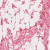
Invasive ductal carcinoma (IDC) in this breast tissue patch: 0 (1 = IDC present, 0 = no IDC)